Chest X-ray:
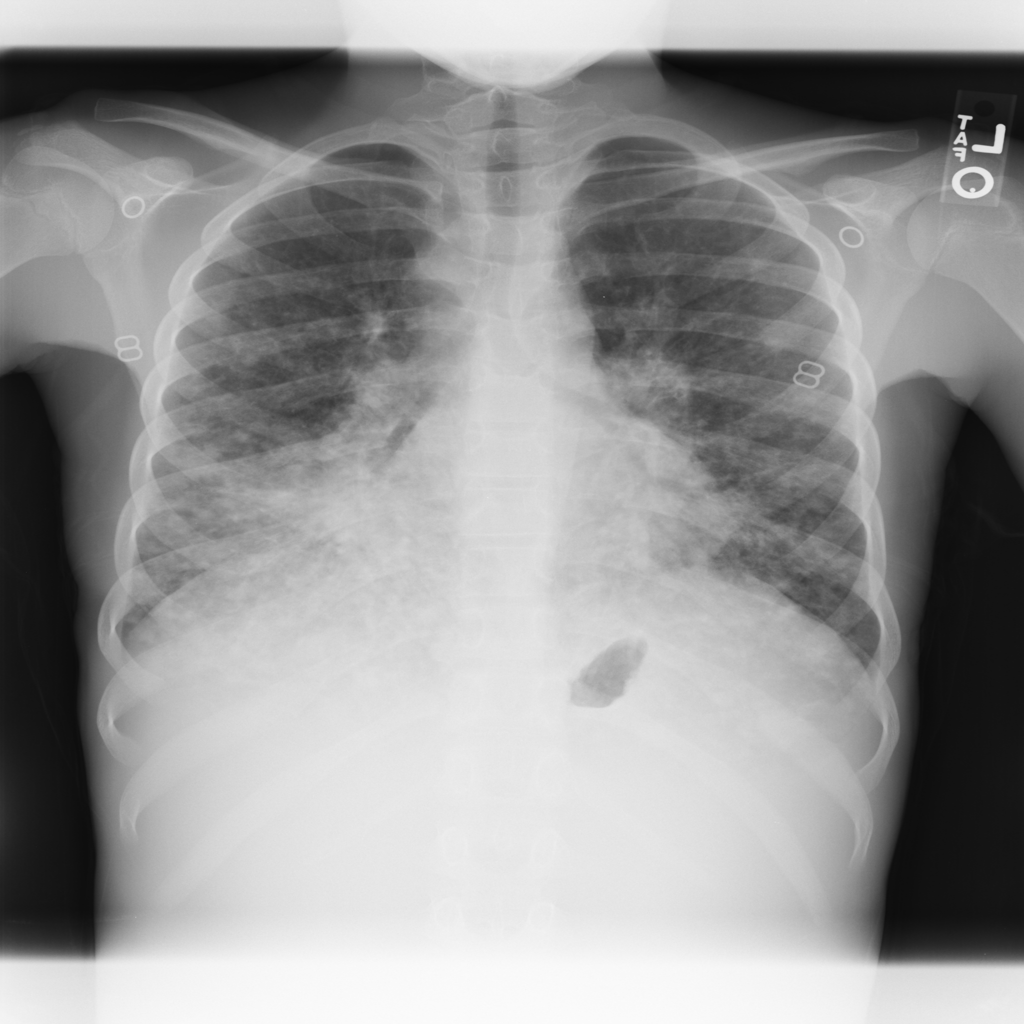
Findings: Consolidation
No abnormal finding: no